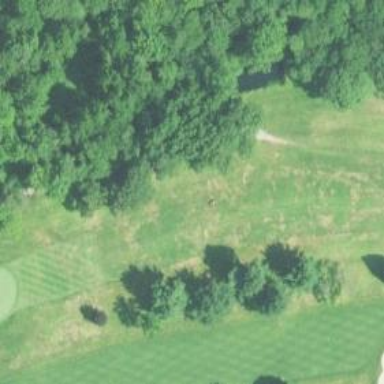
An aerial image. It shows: Pathway for golfing.